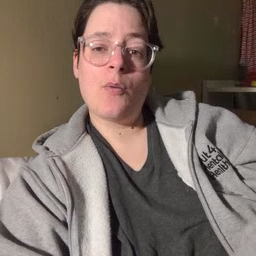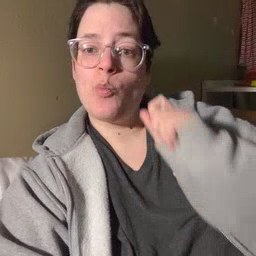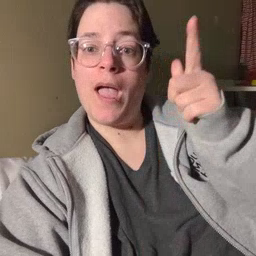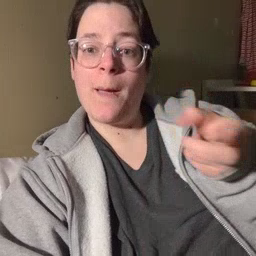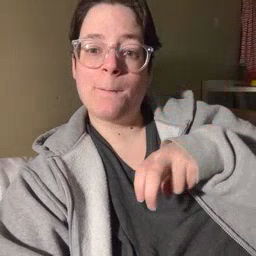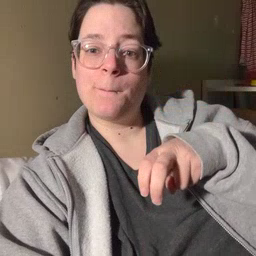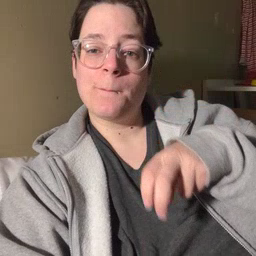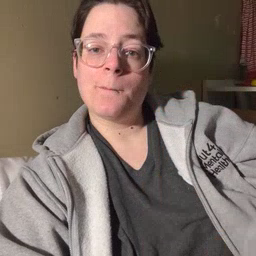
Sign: wake